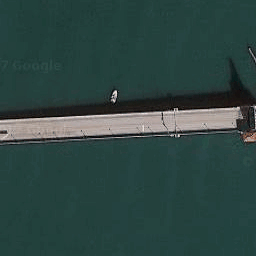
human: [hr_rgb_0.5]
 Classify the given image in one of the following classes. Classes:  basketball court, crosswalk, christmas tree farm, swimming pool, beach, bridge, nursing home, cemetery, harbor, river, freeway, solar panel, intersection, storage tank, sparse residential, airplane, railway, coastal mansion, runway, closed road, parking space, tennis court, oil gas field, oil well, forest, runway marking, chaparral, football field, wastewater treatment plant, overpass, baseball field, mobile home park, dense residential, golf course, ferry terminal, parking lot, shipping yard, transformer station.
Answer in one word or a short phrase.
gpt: bridge